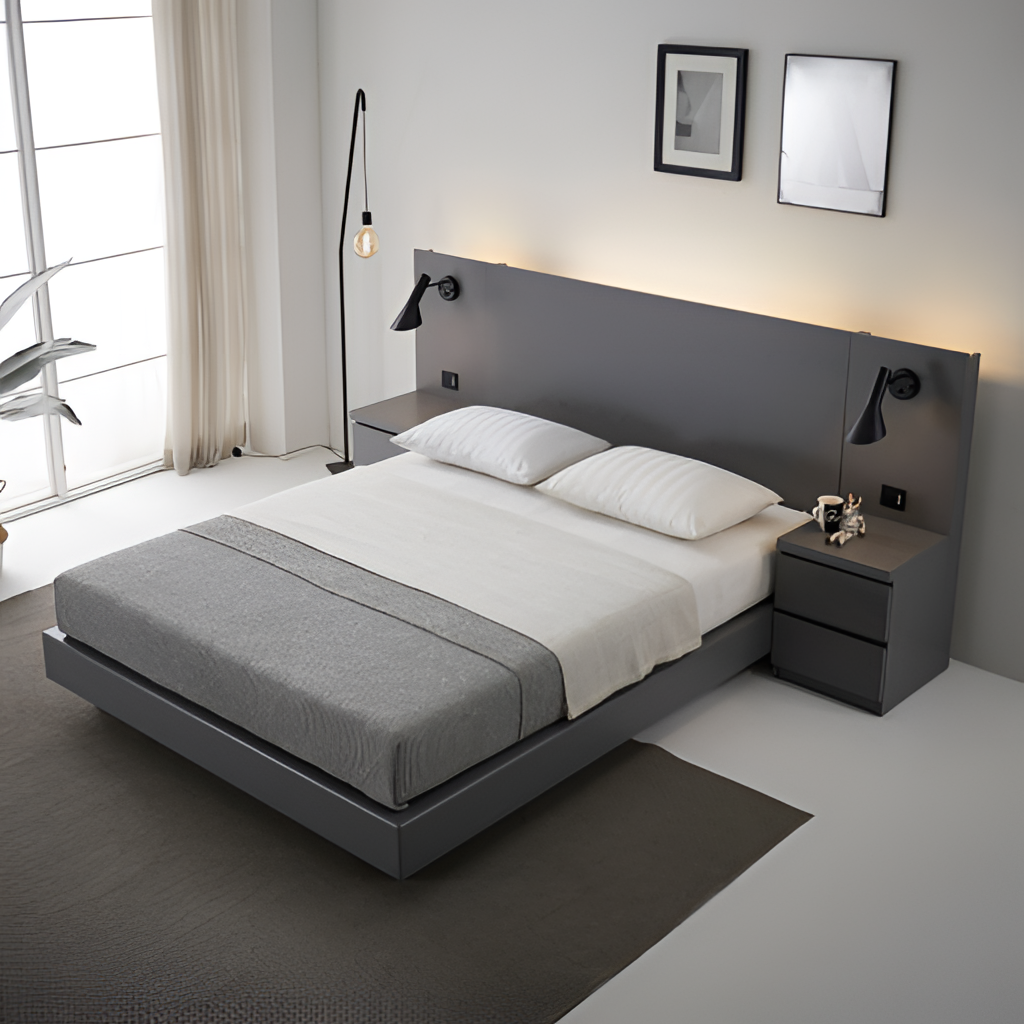
wood illuminated headboard bed, bedroom, tile flooring, with large square pattern, contemporary, white paint wallpaper, with solid pattern